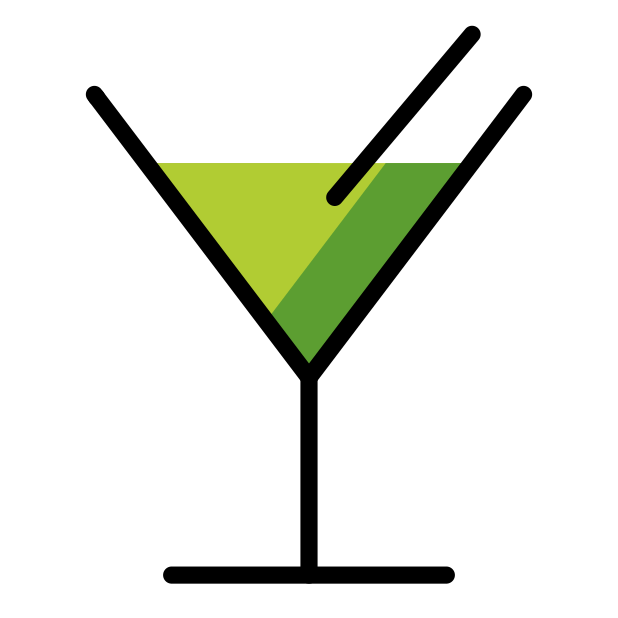
cocktail glass